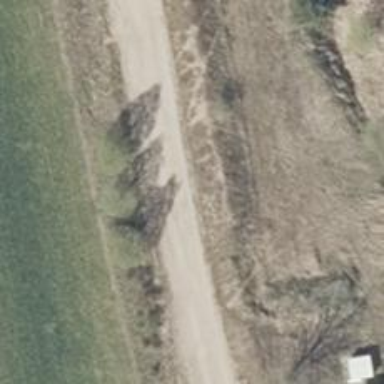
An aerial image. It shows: Abandoned railway track with compacted grade2 surface.